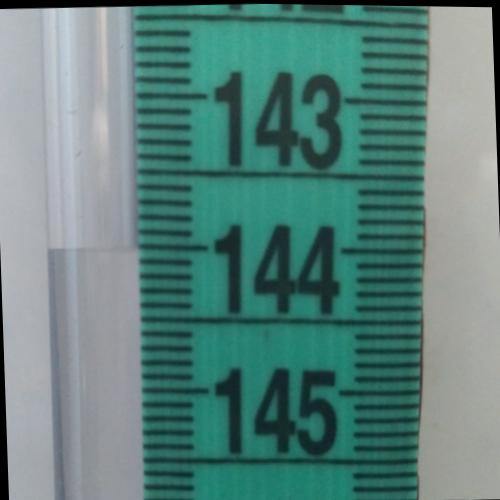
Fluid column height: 144.0 cm